Question: I'm trying to use <URL> as a WYSIWYG editor. Logged in users can write their own pages and see directly what will be shown on the page when a visitor visits.
Now, I'd like for the html to be stored directly. For example:
The logged in user sees 'This is my text!', but in fact TinyMCE displays it as '<p>This is my text!</p>'. There's also certain styles like a '<h1>' and links that can be added.
Now, a user can insert a hyperlink, giving the link and text that should be displayed. Problem is however, if a user manually write '<a href='example.com'>Example</a>', it shows in the editor like so but gets stored in pure html as well, so when displaying it will just be a hyperlink with the text 'Example'.
This is how my code sort of looks like (left out configuration):
'''
tinymce.init({
setup: function(editor){
editor.on('change', function(e){
$('[name="'+editor.id+'"]').next("textarea").html(editor.getContent({format: 'html'}));
});
}
});
'''
So the text from the TinyMCE field gets copied into a '<textarea>' that is inside a '<form>' which gets submitted when saving.
Something like this:

gets stored as:
'''
<h1>Title</h1>
<p><a href="example.com">example</a></p>
<p><a href="example.com">test</a></p>
'''
Which leaves me no way to distinguish genuine links and pure text, so I can't process it after the storing of the data.
I've already fiddled around with the 'editor.getContent({format: 'html'})' format options, like 'format: 'raw'', but with no avail. What am I doing wrong?
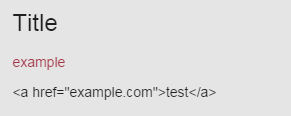
Answer: Hopefully i'm understanding your question correctly.
It looks like you're wanting to display whatever your user inputs EXACTLY as they input it without actually processing whatever HTML the user wrote in as HTML. Am I correct?
I believe this addresses the issue you're having:
<URL>
However, if you're only concerned about how it looks where it's stored, and not how it looks when it's processes then you'll want to add code blocks to tinyMCE and make sure your users understand that they need to select the code option whenever they're going to write raw HTML.
'''
style_formats : [{title : 'Code', inline : 'code'}]
'''
src: <URL>
I hope this helps! :)